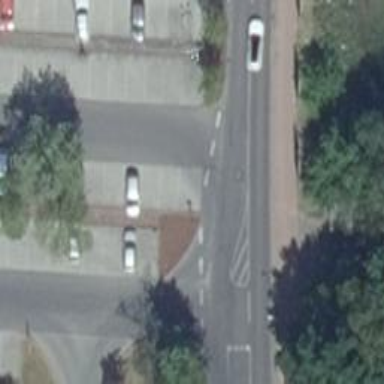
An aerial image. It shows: Parking aisle service road with diagonal parking lanes on both sides. The surface is asphalt.